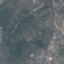
Land use / land cover class: HerbaceousVegetation